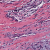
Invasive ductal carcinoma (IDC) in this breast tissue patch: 0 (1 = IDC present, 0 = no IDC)